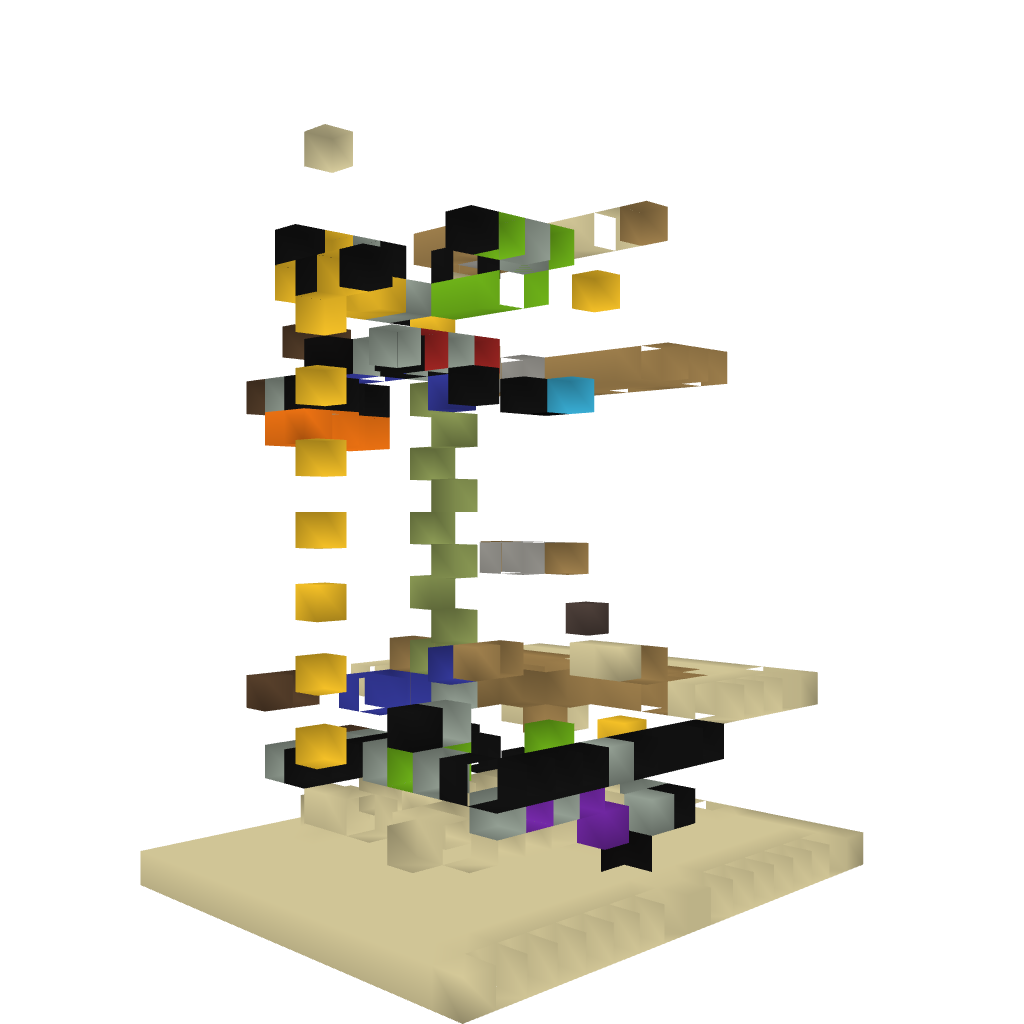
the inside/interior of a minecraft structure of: hight speed 100% working elevator